Question: I may be way off base here, but RubyMine appears to be spellchecking my filenames:

Problem is, I have spellchecking turned off.
This occurs for some directory names as well, including simple names like "views".
How do I disable this?
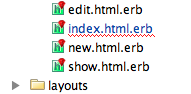
Answer: > It's not spellchecking, such underline indicates that there are errors inside this file.